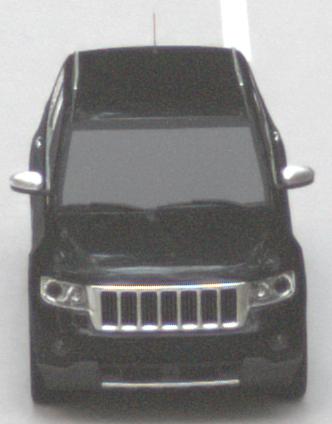
Make: Jeep
Model: Grand Cherokee
Detailed model: WK2
Model produced from: 2010
Model produced until: 2021
Doors: 5
Color: black
Road condition: dry road
Daytime: sunrise or sunset
Contrast: medium contrast